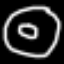
Label: donut